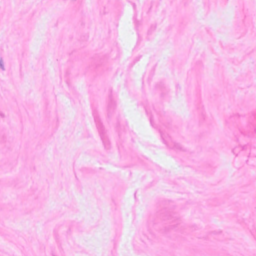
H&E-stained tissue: Breast